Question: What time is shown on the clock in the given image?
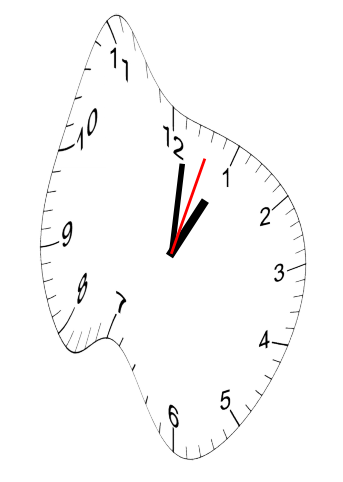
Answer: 01:01:03